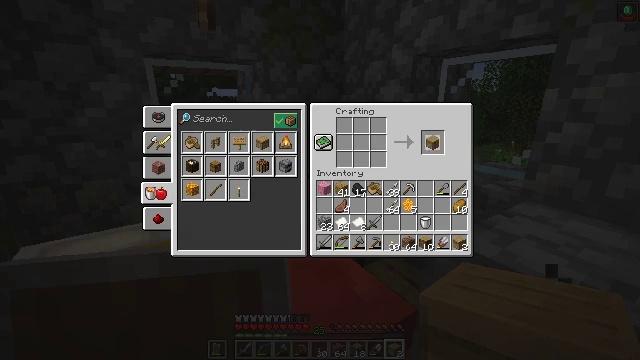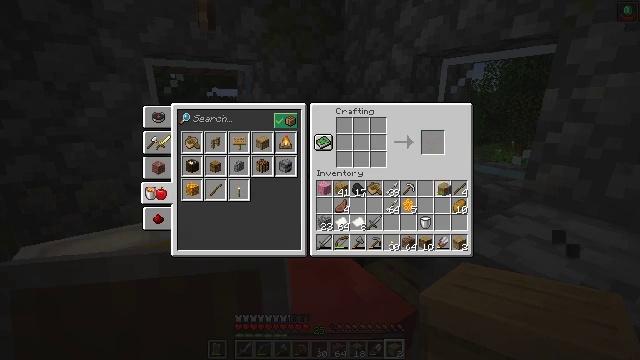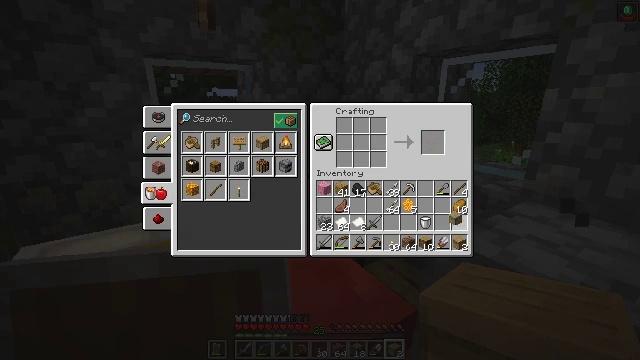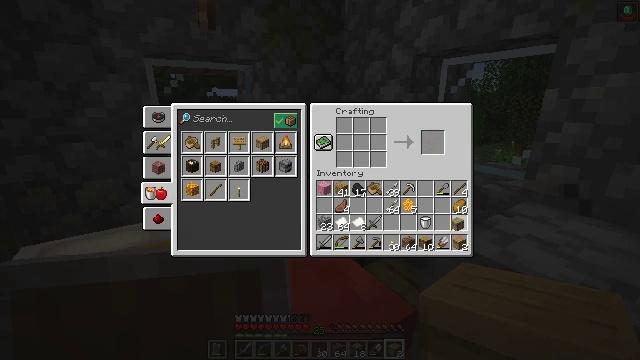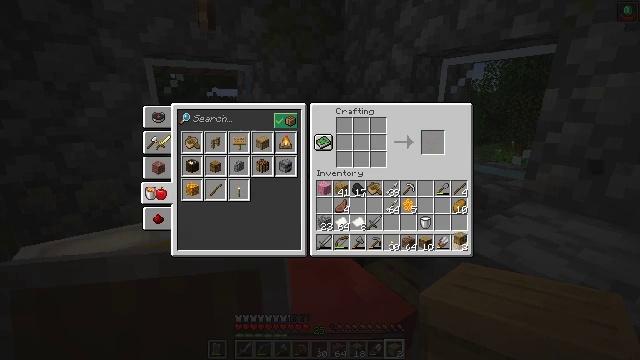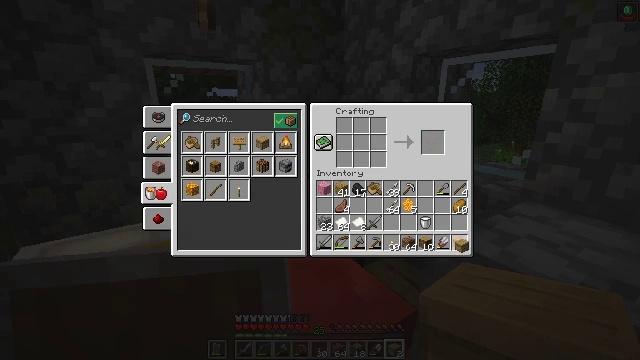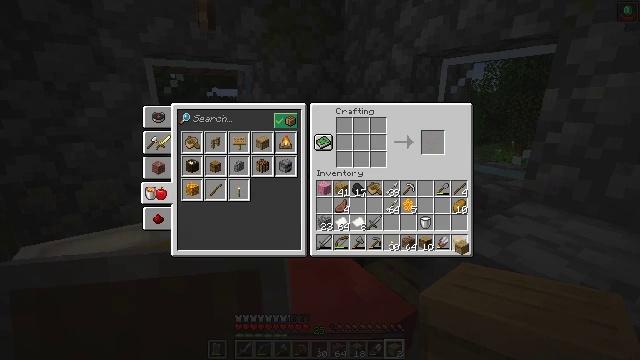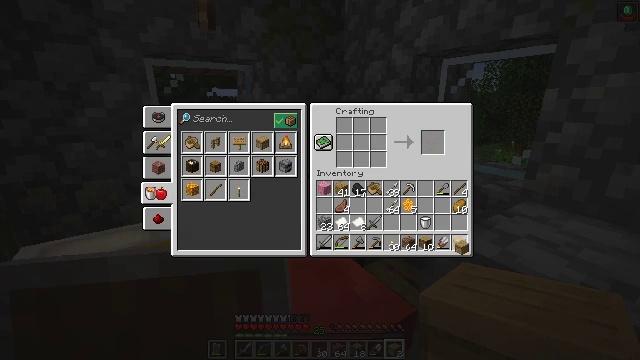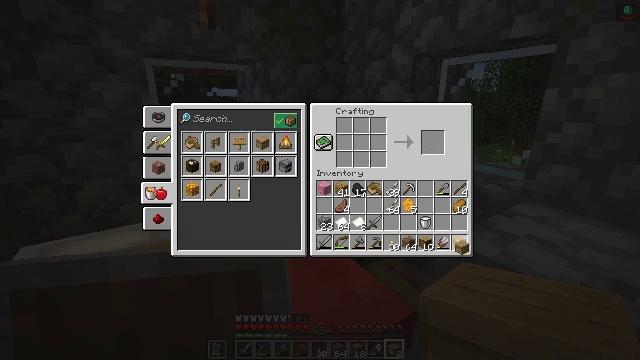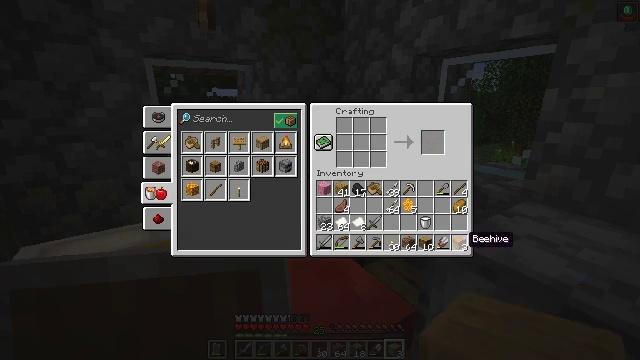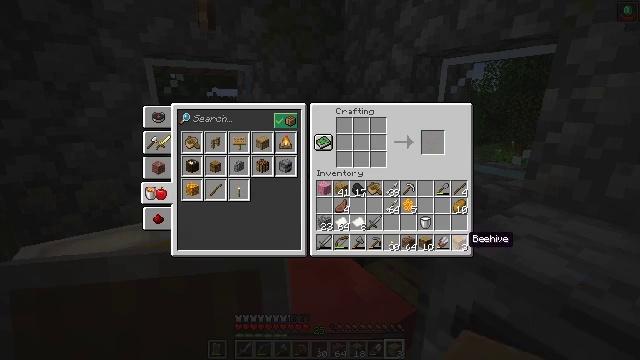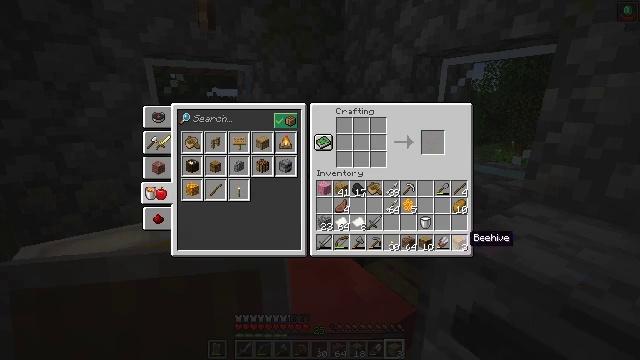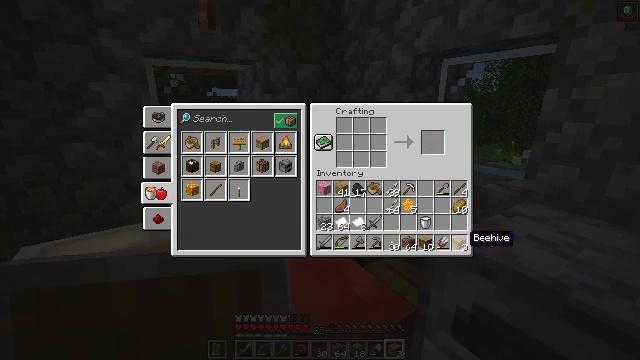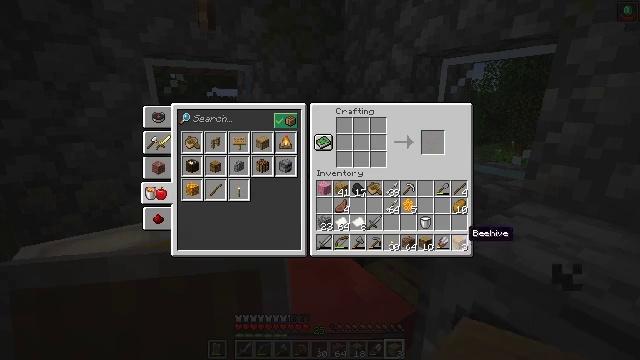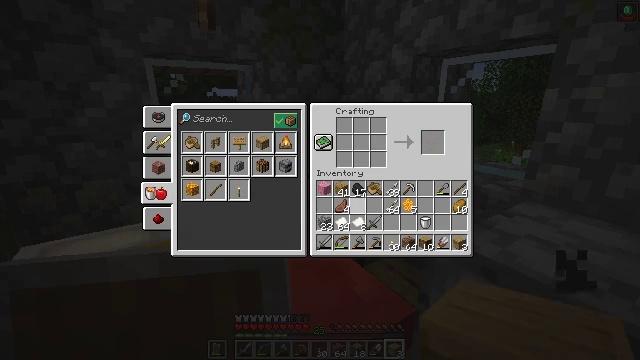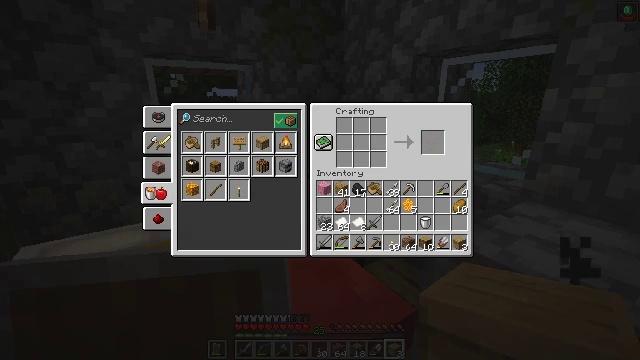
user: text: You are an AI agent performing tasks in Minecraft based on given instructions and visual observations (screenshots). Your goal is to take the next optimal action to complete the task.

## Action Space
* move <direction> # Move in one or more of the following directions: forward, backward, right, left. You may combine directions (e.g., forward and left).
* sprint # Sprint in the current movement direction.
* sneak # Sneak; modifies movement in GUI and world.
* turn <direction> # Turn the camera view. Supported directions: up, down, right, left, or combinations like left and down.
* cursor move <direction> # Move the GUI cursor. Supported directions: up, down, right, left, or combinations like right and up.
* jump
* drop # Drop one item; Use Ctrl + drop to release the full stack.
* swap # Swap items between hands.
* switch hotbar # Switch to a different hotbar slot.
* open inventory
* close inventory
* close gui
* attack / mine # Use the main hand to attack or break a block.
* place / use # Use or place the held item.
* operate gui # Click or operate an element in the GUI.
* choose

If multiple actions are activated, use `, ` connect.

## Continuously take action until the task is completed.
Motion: motion action
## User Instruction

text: Make a beehive on a crafting table.
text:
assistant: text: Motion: turn right and down
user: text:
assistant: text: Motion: turn right and down
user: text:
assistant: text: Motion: no_op
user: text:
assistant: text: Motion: turn down
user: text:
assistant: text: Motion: turn down
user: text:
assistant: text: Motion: no_op
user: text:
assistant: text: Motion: attack / mine
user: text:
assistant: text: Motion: attack / mine
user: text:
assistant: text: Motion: no_op
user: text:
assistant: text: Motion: no_op
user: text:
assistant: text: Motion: no_op
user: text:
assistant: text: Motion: no_op
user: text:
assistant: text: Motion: no_op
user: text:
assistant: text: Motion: turn left and up
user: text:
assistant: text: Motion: turn left and up
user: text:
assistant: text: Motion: turn up
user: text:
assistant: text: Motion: turn up
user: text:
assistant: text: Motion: turn left and up
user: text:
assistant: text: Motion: turn left
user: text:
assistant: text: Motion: no_op
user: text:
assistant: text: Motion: attack / mine
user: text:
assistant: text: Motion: no_op
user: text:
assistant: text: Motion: no_op
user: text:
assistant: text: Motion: turn right
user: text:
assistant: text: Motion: turn right
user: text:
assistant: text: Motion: turn right
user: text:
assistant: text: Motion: turn right
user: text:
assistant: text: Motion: no_op
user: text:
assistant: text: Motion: no_op
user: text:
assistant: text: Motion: no_op